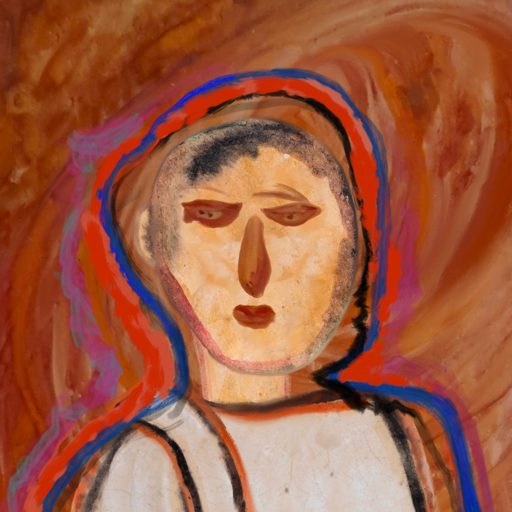
Background: Pious_Lady, Head And Neck Front: Childish, Face Front: Pious_Lady, Bust: Roy_Bahadur, Hair Front: Experience, Head Accessory: Blank, Second Necklace: Blank, Necklace: Blank, Baby: Blank